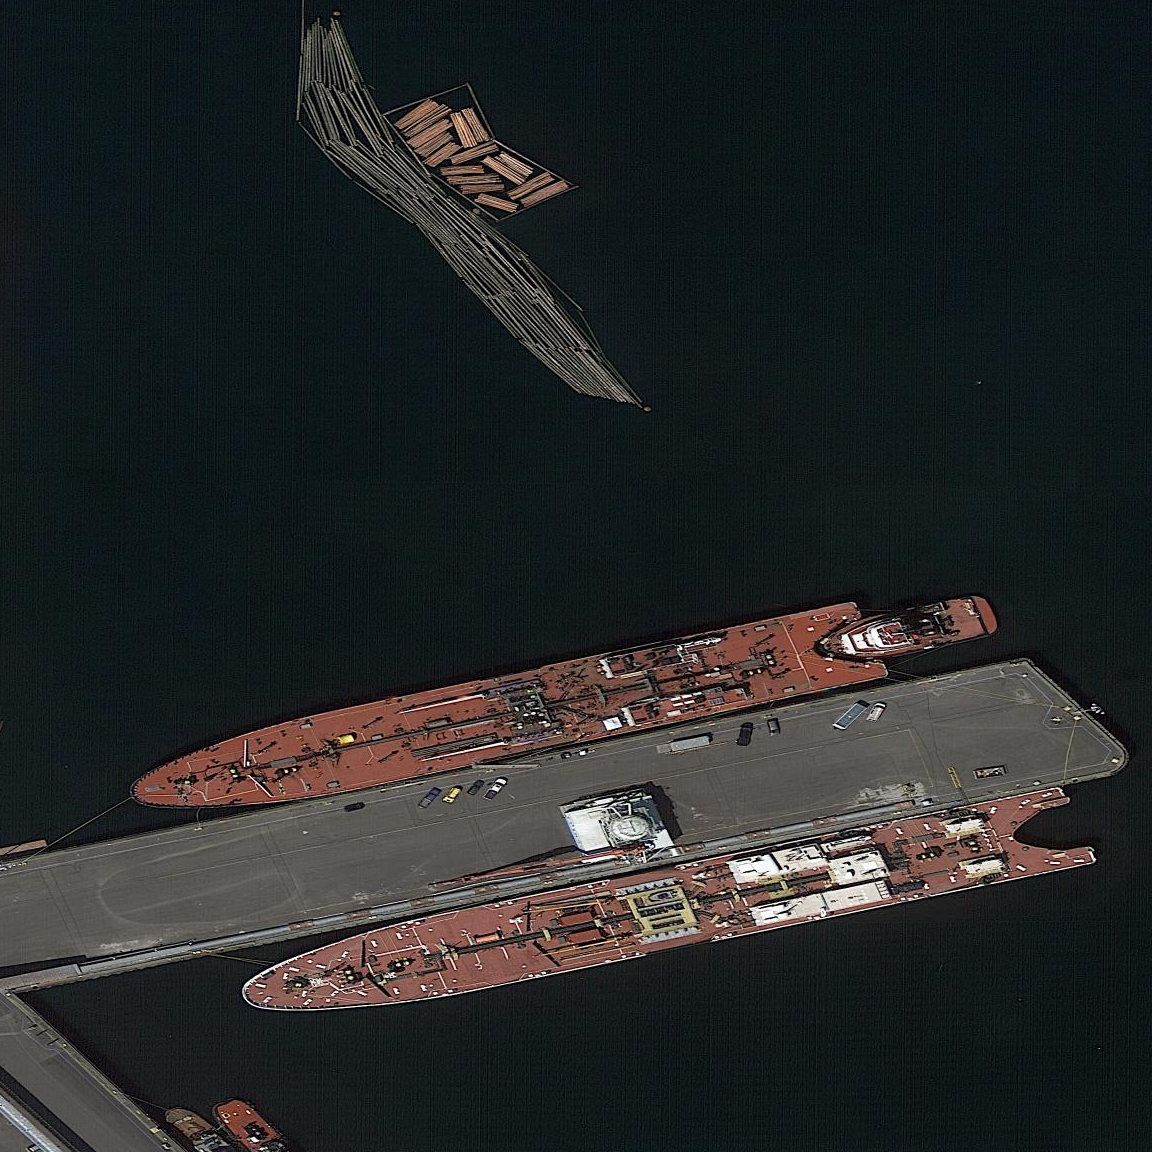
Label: civil